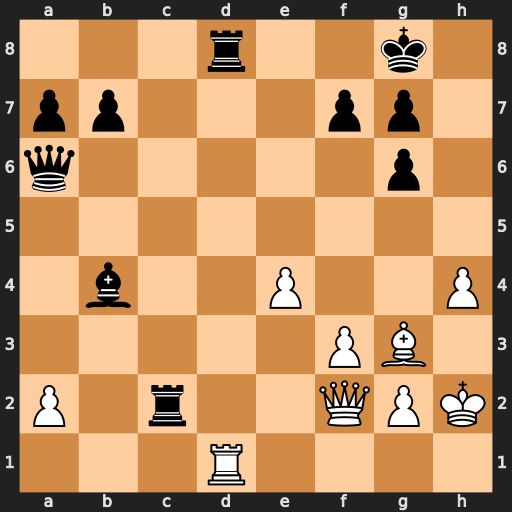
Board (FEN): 3r2k1/pp3pp1/q5p1/8/1b2P2P/5PB1/P1r2QPK/3R4
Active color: w
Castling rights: -
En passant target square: -
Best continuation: Rxd8+ Kh7 Qxc2